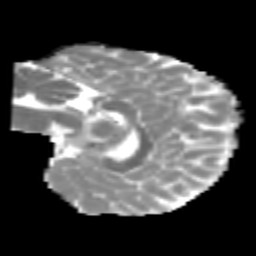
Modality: MD
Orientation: sagittal
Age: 7
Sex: male
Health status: healthy